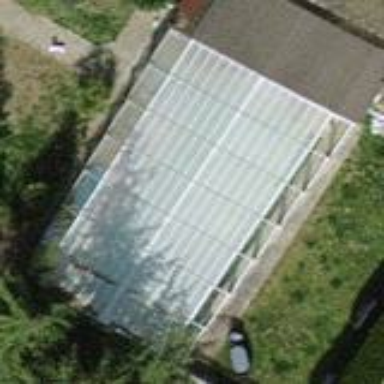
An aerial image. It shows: Area dedicated to greenhouse horticulture.